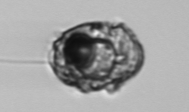
Label: Proterythropsis